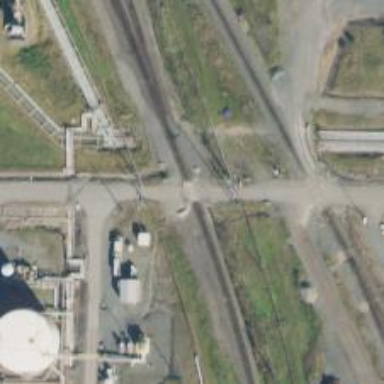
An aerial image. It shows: Level crossing along the railway.